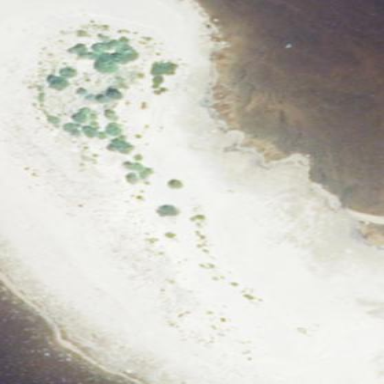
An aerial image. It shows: Islet covered with sand.